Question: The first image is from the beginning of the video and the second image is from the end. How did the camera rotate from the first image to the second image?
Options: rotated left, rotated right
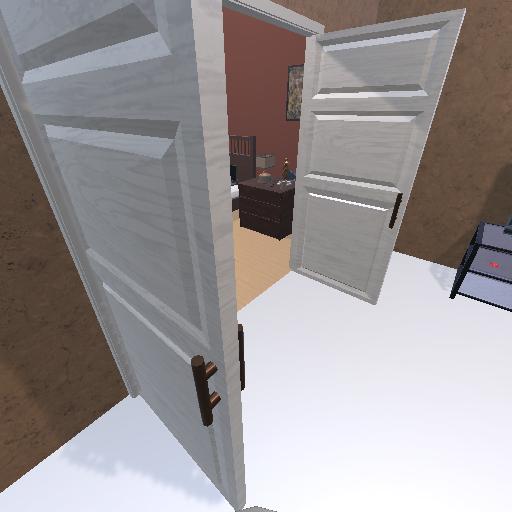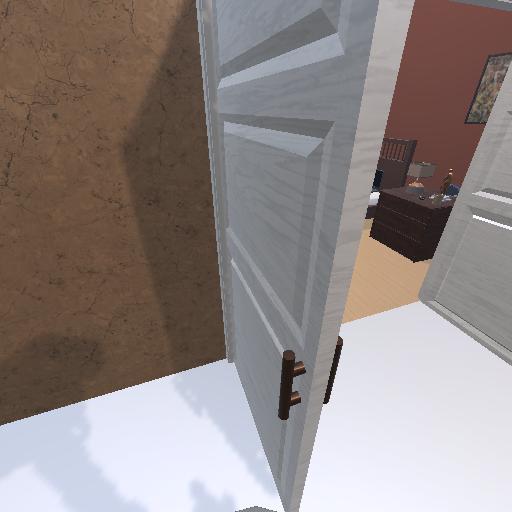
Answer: rotated left